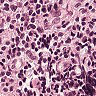
Metastatic tissue present: no